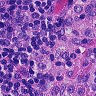
Metastatic tissue present: no